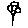
Label: flower